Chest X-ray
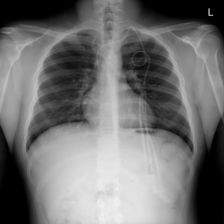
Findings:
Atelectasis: negative
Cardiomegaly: negative
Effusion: negative
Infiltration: negative
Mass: negative
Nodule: negative
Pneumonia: negative
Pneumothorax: negative
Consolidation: negative
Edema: negative
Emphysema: negative
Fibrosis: negative
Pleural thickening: negative
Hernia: negative